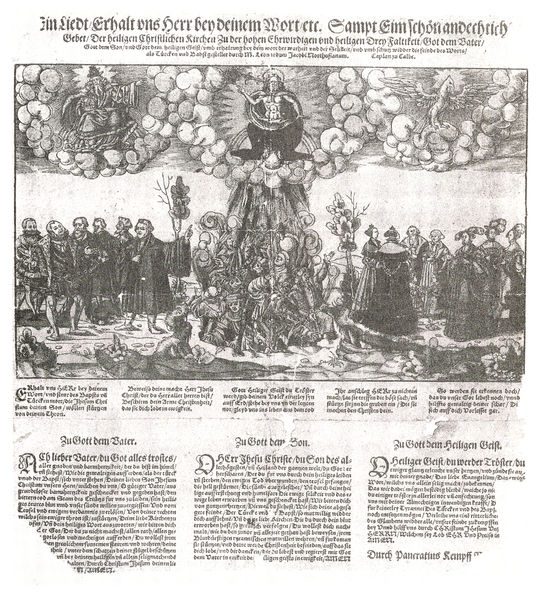
Titel: Erhalt uns Herr bei Deinem Wort
Künstler: Cranach-Schule
Institution: (Seriendruck)
Schlagwörter: adler, baum, gott, himmel, mann, vogel, wasser, wolken, frauen, menschen, reden, wolke, stehen, taube, bild, erde, zweige, kirche, schrift, crowd, king, men, people, throne, white, women, black, old, weiber, flowers, print, deutsch, gruppen, druck, text, zeitung, pfarrer, christus, angels, cloud, clouds, heaven, horses, sky, german, luther, light, paper, black and white, illustration, eagle, saint, flugblatt, wings, letters, human, newspaper, leaves, ink, jesus, gegenreformation, evangelisch, religion, reformation, horse, god, rainbow, heiliger geist, book, christ, gottvater, dutch, weltenrichter, dreieinigkeit, humans, protestanten, veit, altar, saints, bible, page, hl. geist, woklen, latin, words, manuscript, middle age, halo, printed, zwei gruppen, zeizung, harvest, halos, 1530, 16th century, spirit, ascension, news, germna, graphics, religon, wplke, gog, flying horse, konfessionalisierung, zwei gärten, guter und schlechter gärtner, lied, liedt, heiliger veit, st. veit